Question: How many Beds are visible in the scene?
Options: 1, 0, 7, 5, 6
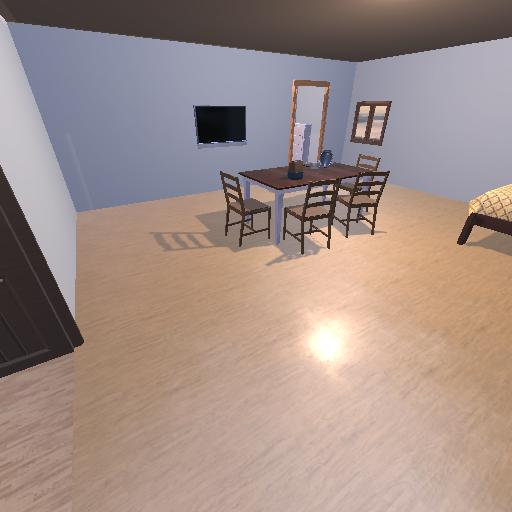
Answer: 1